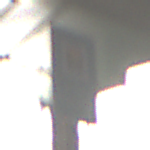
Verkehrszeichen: Wasserschutzgebiet
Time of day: Midday
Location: Roofed (Special)
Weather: Overcast
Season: NotSpecified
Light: Natural